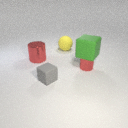
large yellow rubber sphere behind large red metal cylinder